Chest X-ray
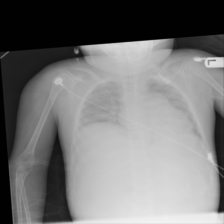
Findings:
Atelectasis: positive
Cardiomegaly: negative
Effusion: negative
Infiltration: positive
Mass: negative
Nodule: negative
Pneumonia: negative
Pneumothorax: negative
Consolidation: negative
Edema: negative
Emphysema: negative
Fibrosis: negative
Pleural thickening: negative
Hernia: negative